Field crop: tomato
Growth stage: 1
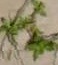
Species: portulaca